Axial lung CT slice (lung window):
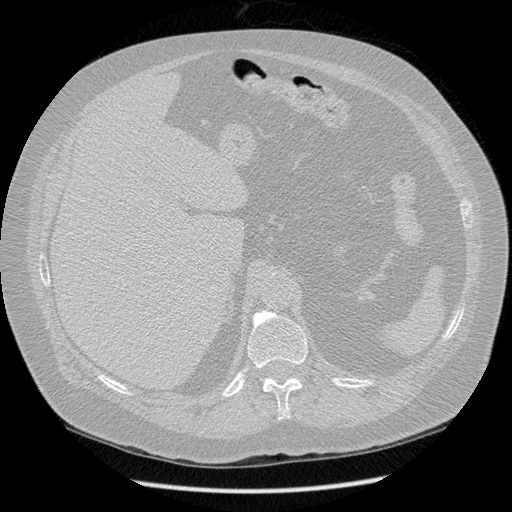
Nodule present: no